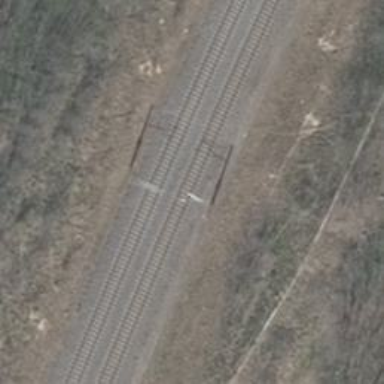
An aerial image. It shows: Milestone along the railway track with catenary mast.